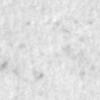
Label: no_change